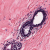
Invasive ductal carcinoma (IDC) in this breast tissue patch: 0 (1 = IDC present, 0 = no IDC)